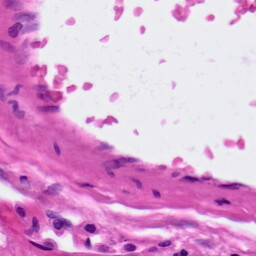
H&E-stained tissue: Lung